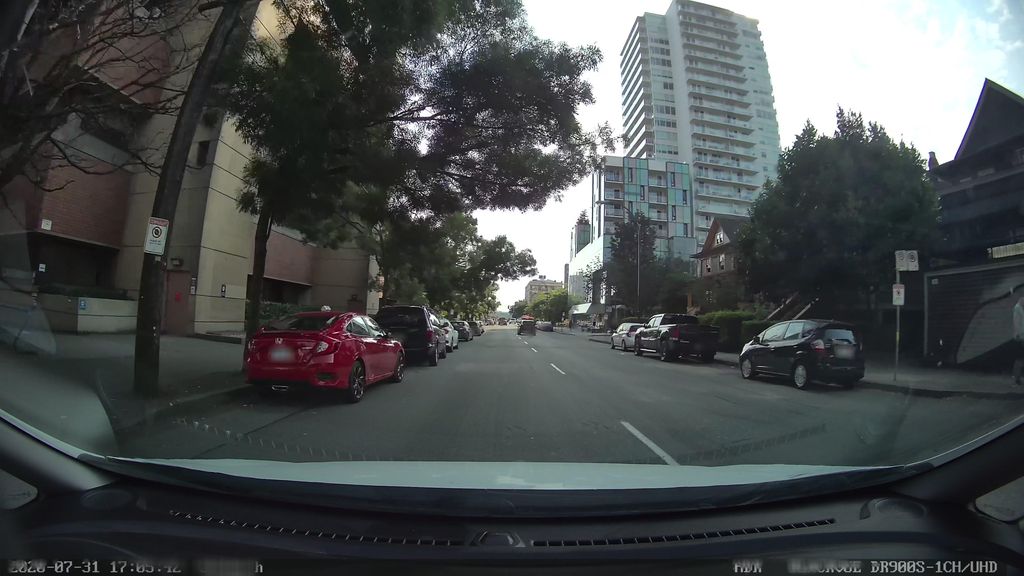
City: vancouver